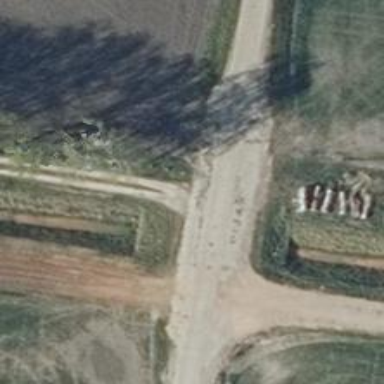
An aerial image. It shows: Service road with concrete surface. The tracktype is labeled as grade1.